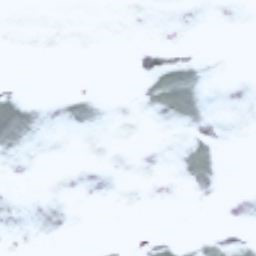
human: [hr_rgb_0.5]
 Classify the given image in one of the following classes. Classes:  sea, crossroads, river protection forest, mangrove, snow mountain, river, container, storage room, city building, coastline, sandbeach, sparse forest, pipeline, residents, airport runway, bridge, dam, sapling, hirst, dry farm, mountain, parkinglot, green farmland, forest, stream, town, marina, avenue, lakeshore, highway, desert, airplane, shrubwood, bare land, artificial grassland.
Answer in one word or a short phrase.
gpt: snow mountain